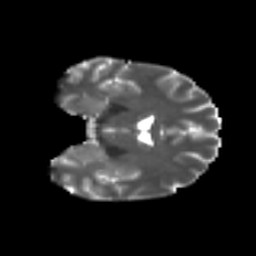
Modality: T2w
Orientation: coronal
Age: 32
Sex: male
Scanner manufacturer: ge
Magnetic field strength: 3 T
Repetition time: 7.8 s
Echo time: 0.0607 s